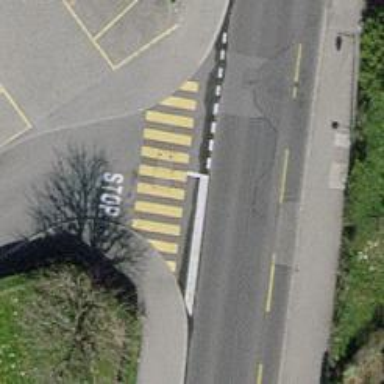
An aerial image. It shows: Uncontrolled zebra crossing on the road.